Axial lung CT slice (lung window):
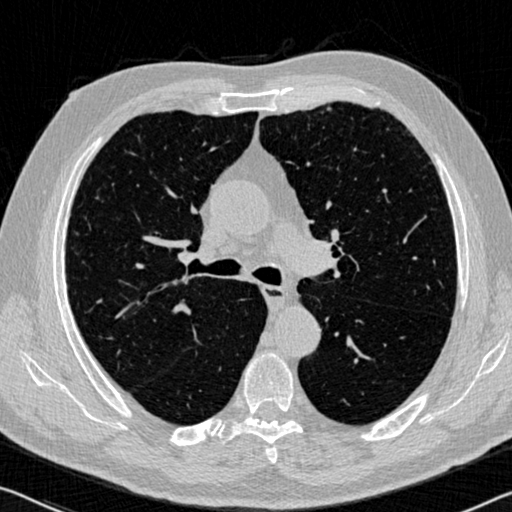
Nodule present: no